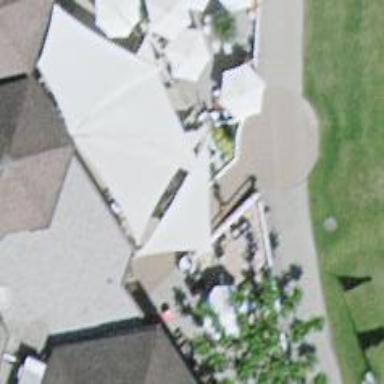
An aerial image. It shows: Restaurant.